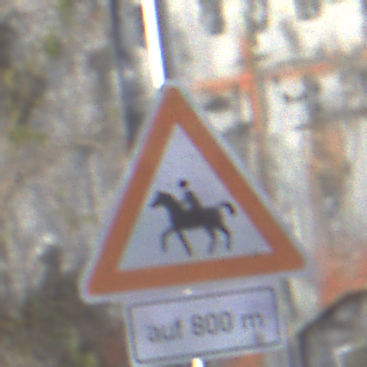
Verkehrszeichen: ReiterRechts
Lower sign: LaengeEinerStrecke5
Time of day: MorningAfternoon
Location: Outdoor (Urban)
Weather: PartlyCloudy
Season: NotSpecified
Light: Natural